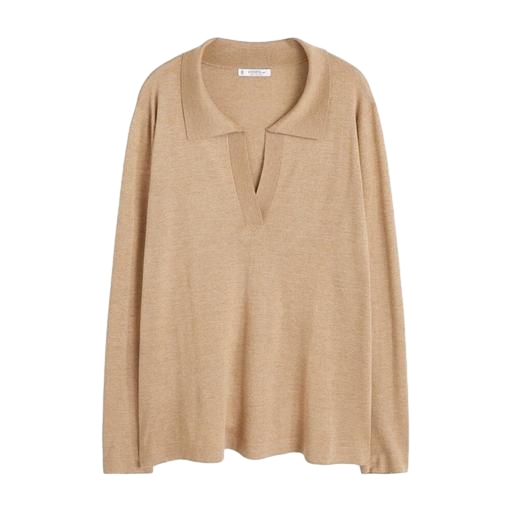
beige vanessa bruno, beige colored long sleeve, beige shirt, white background